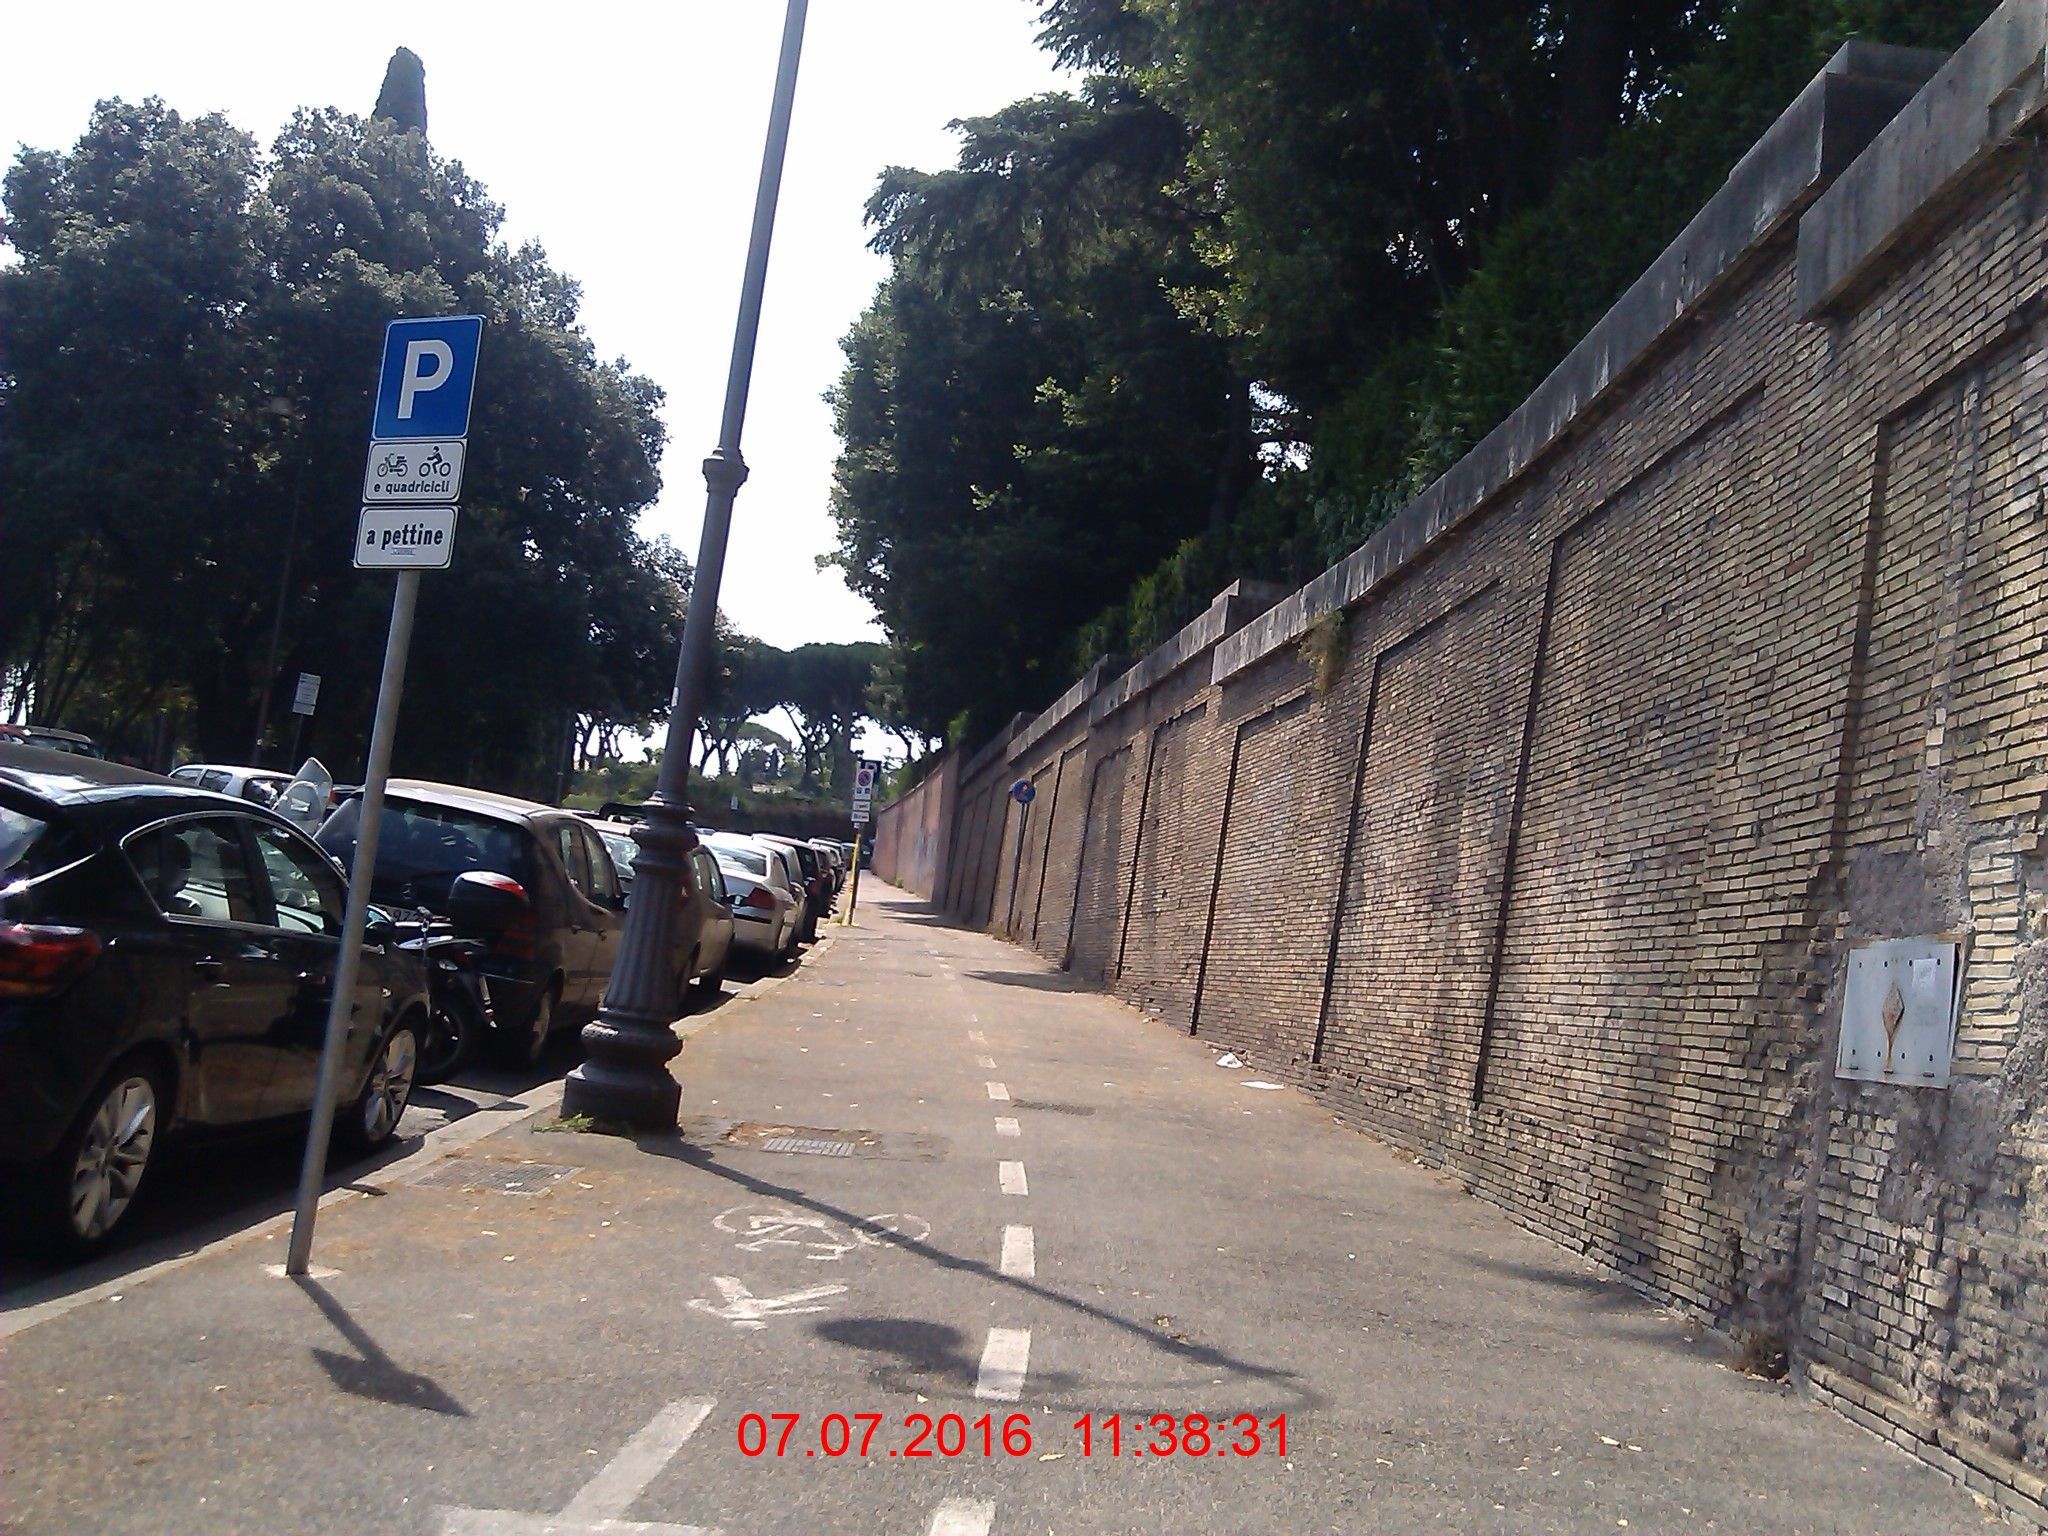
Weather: clear
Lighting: day
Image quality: good
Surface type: walking surface
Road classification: footway, cycleway
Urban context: urban centre
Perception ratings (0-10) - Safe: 2.98, Lively: 3.33, Beautiful: 5.97, Boring: 6.45, Depressing: 1.86, Wealthy: 3.21